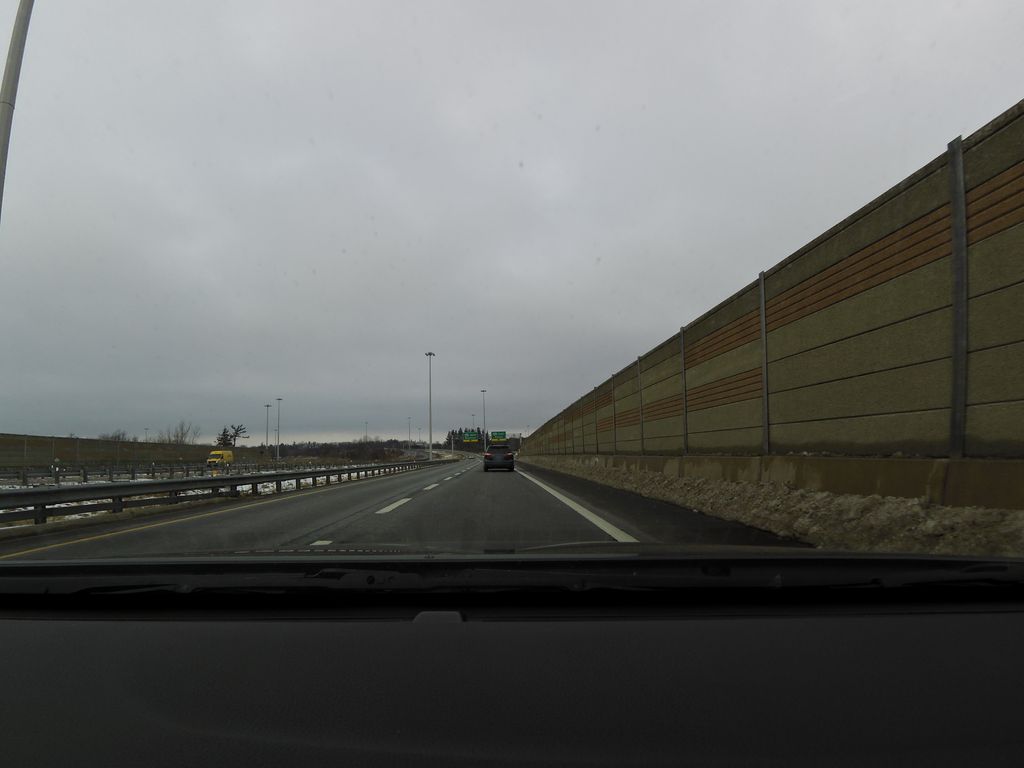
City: hamilton